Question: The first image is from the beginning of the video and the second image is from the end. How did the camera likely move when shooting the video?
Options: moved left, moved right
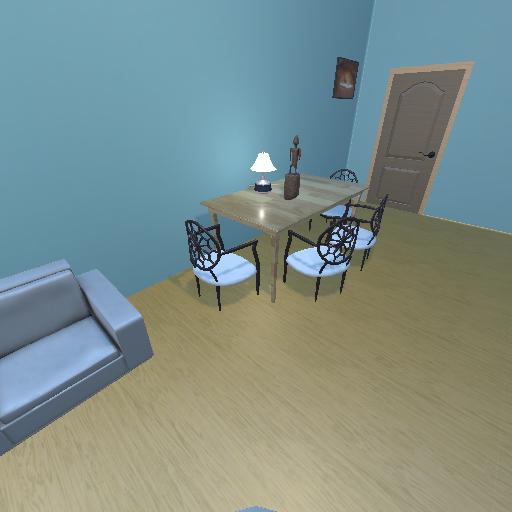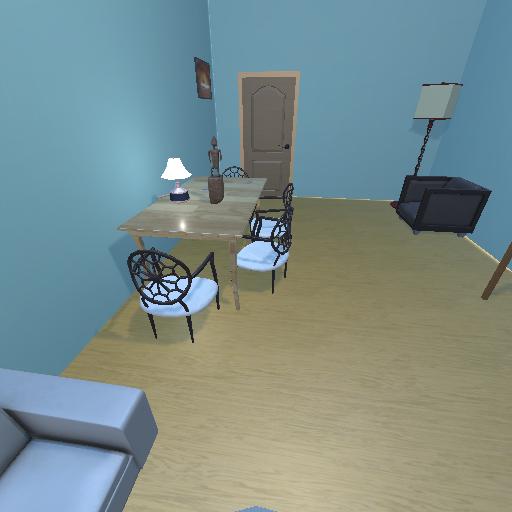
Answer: moved left